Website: lowes
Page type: billing-address
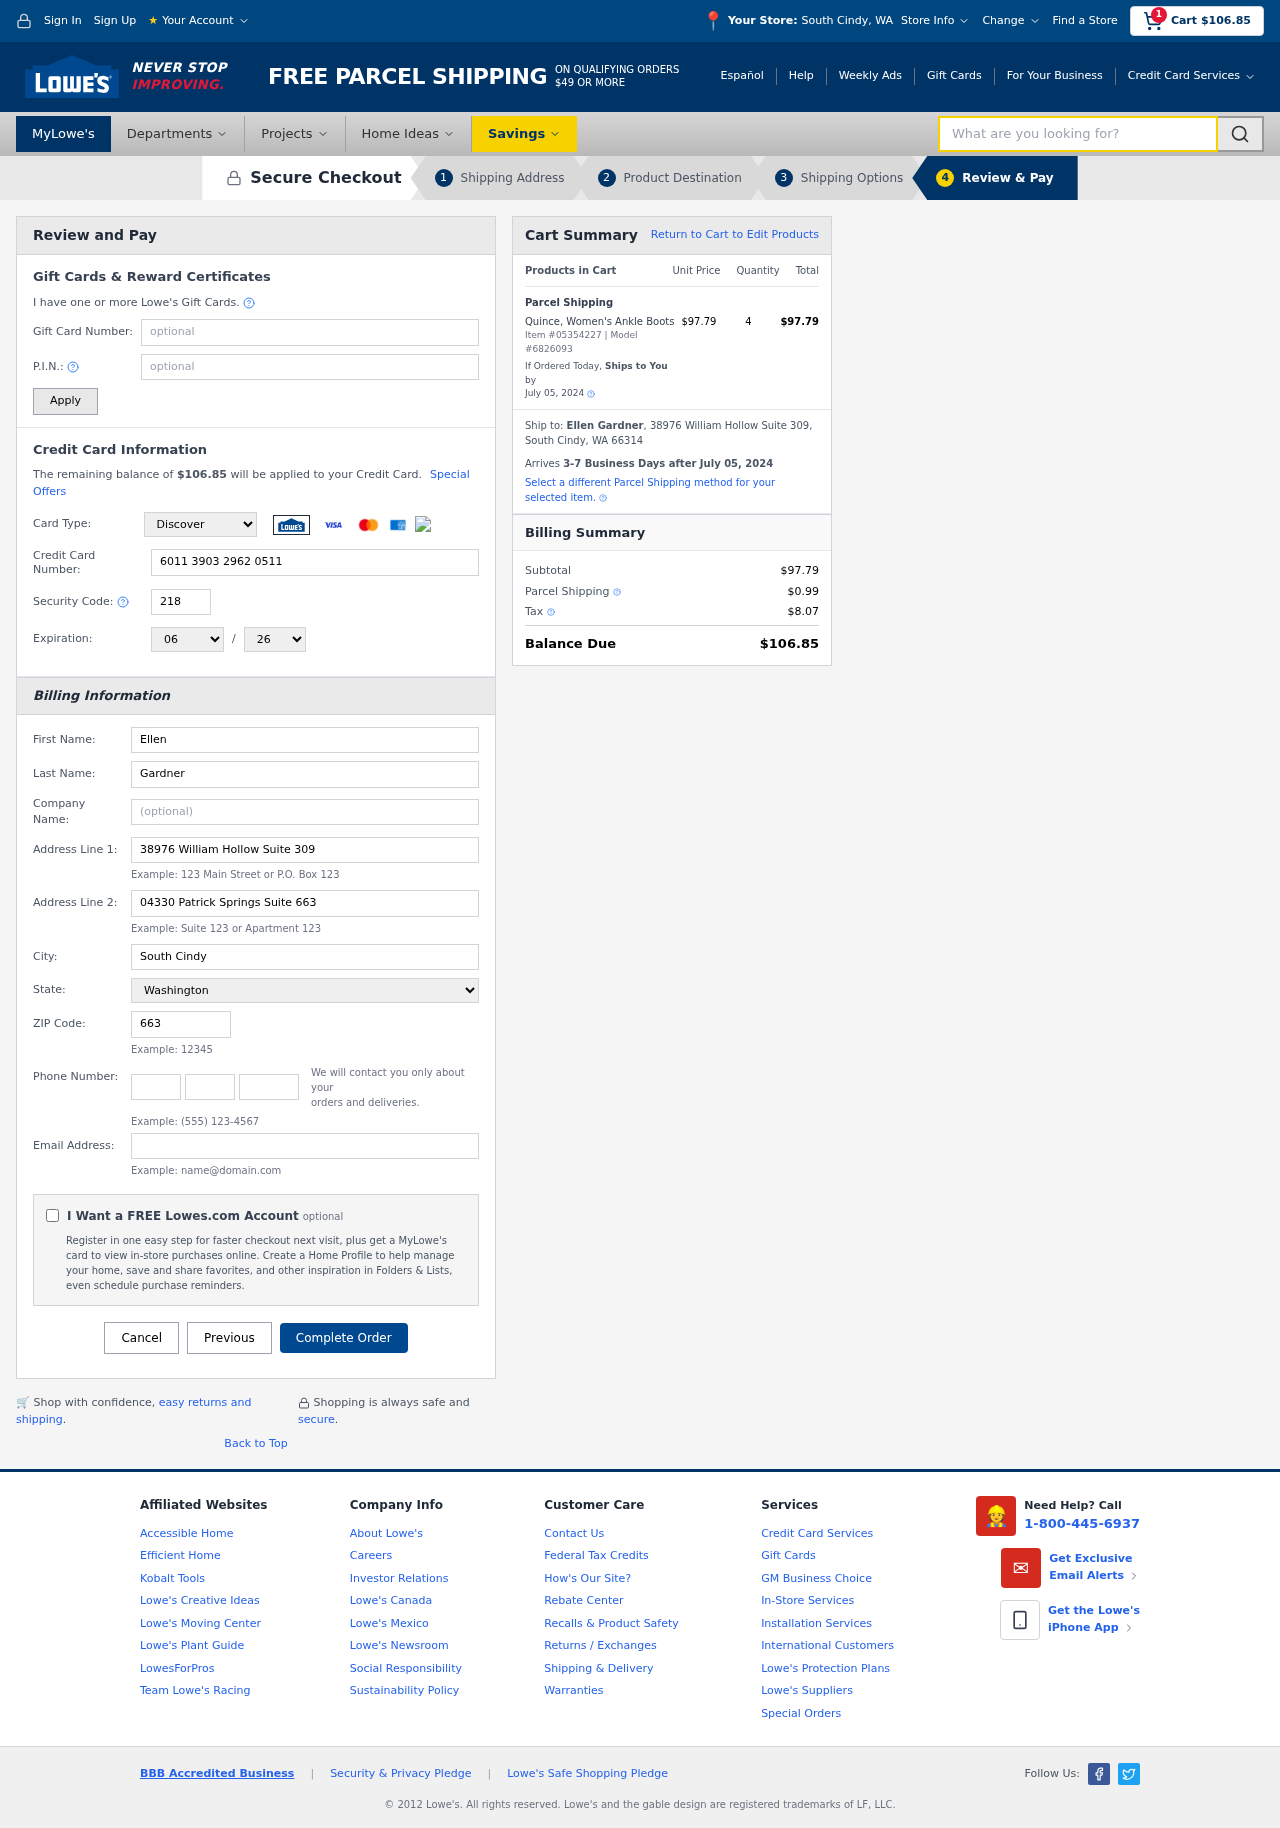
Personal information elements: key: PII_CARD_CVV
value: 218
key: PII_CARD_EXPIRY_MONTH
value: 06
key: PII_CARD_EXPIRY_YEAR
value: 26
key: PII_CARD_NUMBER
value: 6011 3903 2962 0511
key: PII_CARD_TYPE
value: Discover
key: PII_CITY
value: South Cindy
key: PII_CITY_STATE
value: South Cindy, WA
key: PII_EMAIL
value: egardner@yahoo.com
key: PII_FIRSTNAME
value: Ellen
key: PII_FULLNAME
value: Ellen Gardner
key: PII_LASTNAME
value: Gardner
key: PII_PHONE_AREA
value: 712
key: PII_PHONE_PREFIX
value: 698
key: PII_PHONE_SUFFIX
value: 5094
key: PII_POSTCODE
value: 66314
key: PII_STATE
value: Washington
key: PII_STREET
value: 38976 William Hollow Suite 309
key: PII_STREET2
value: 04330 Patrick Springs Suite 663
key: PII_CITY_STATE_ZIP
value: South Cindy, WA 66314
Product elements: key: PRODUCT1_NAME
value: Quince, Women's Ankle Boots
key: PRODUCT1_PRICE
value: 97.79
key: PRODUCT1_QUANTITY
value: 4
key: PRODUCT_ITEM_NUMBER
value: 05354227
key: PRODUCT_MODEL_NUMBER
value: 6826093
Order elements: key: ORDER_SUBTOTAL
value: $106.85
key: ORDER_TOTAL
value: $106.85
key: ORDER_SHIPPING_DATE
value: July 05, 2024
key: ORDER_SUBTOTAL
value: $97.79
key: ORDER_DELIVERY_DATE
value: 3-7 Business Days after July 05, 2024
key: ORDER_SHIPPING_DATE2
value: July 05, 2024
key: ORDER_SUBTOTAL2
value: $97.79
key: ORDER_SHIPPING_COST
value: $0.99
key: ORDER_TAX
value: $8.07
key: ORDER_TOTAL2
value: $106.85
Search elements: key: HEADER_SEARCH
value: What are you looking for?